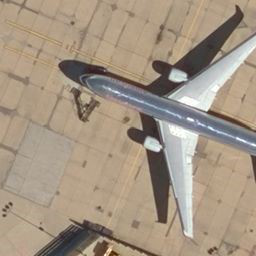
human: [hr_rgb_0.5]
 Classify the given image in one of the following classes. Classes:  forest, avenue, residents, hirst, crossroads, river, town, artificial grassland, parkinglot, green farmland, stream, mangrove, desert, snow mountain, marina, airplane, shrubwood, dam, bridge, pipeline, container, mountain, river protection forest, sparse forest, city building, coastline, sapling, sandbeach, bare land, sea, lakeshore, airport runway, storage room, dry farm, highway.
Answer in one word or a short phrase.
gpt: airplane